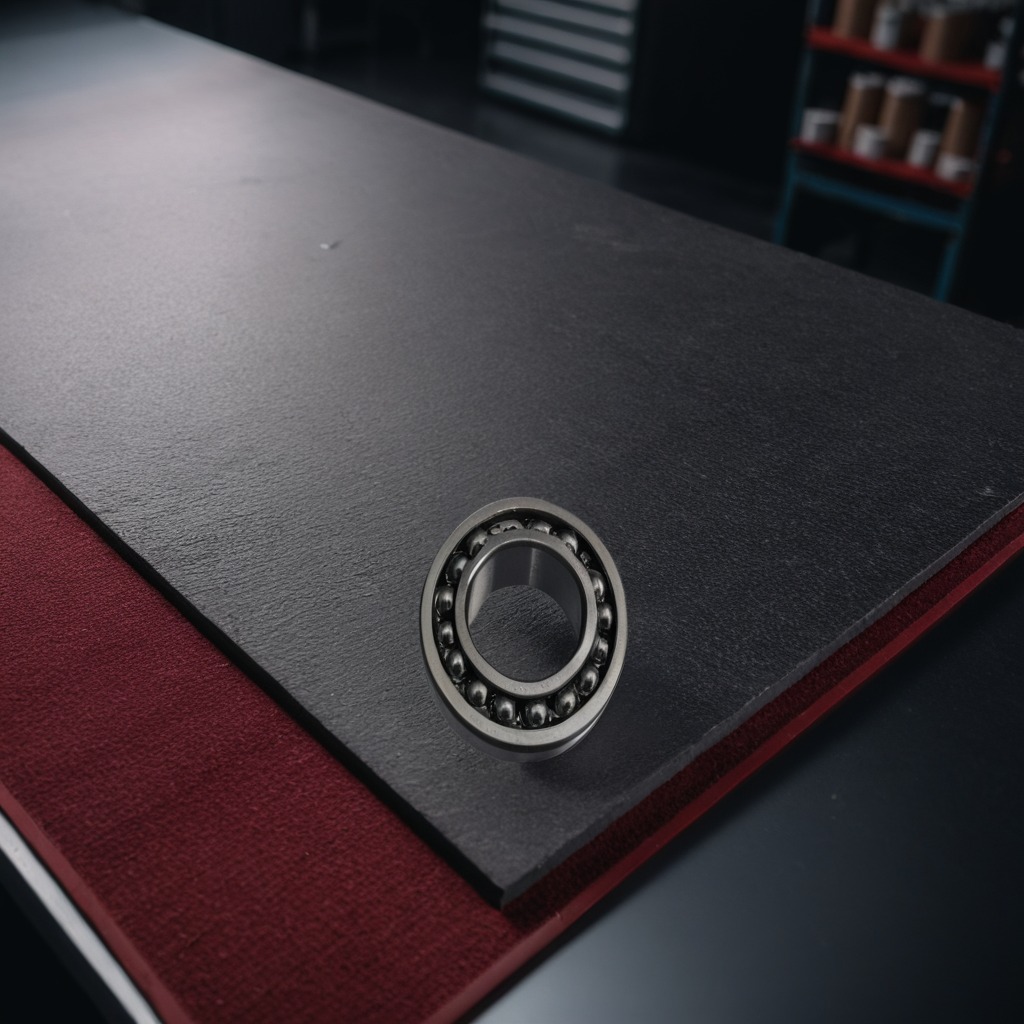
A metal ball bearing lying on the clean granite tabletop